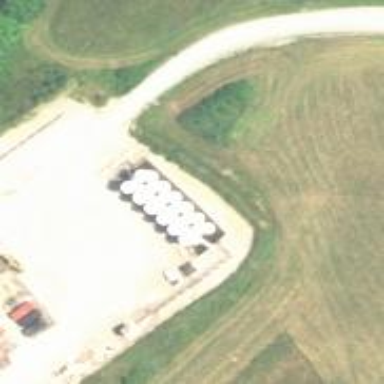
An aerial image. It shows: Storage tank with man-made structure.